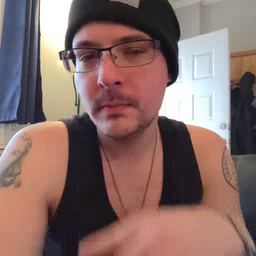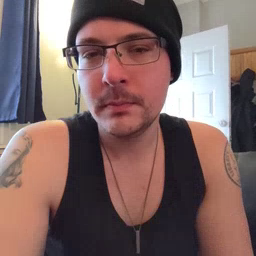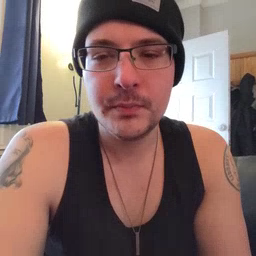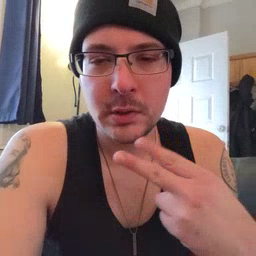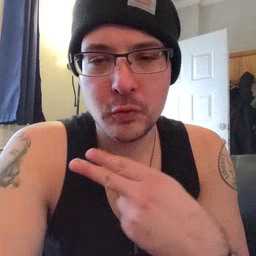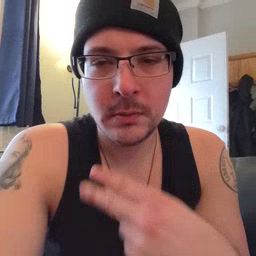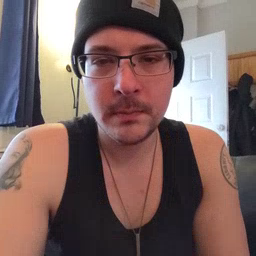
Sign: scissors